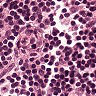
Metastatic tissue present: no